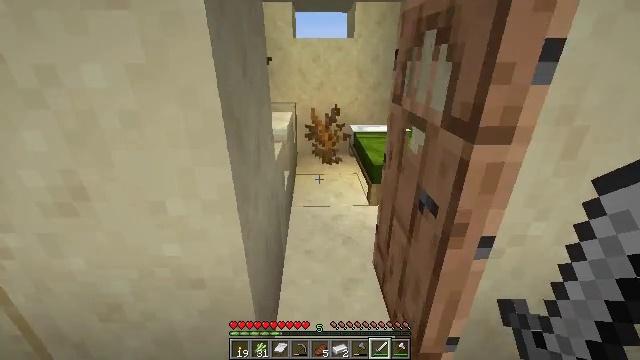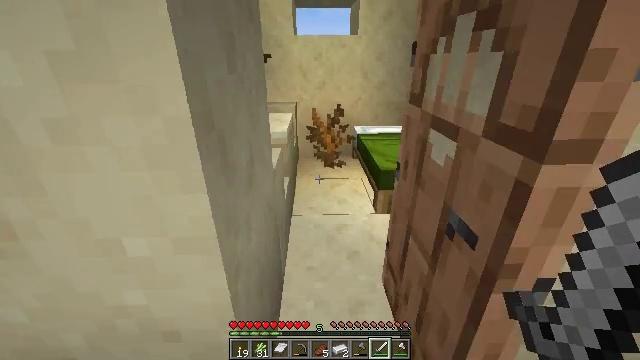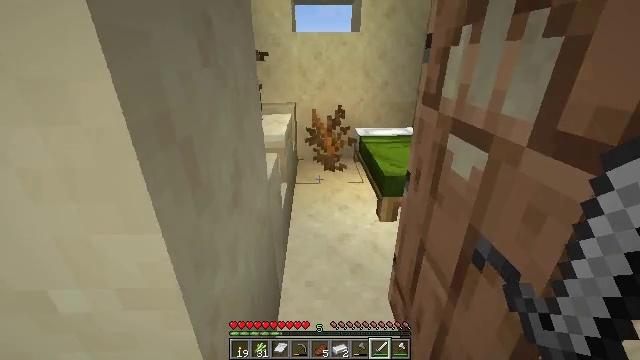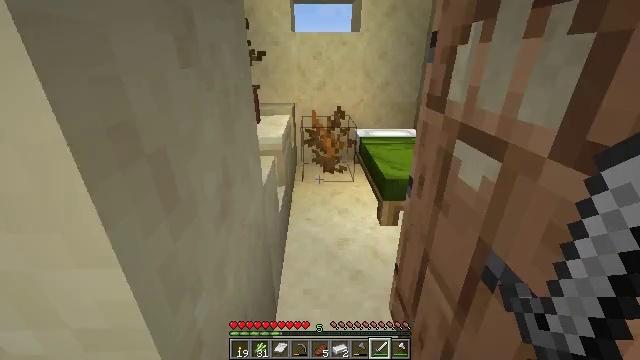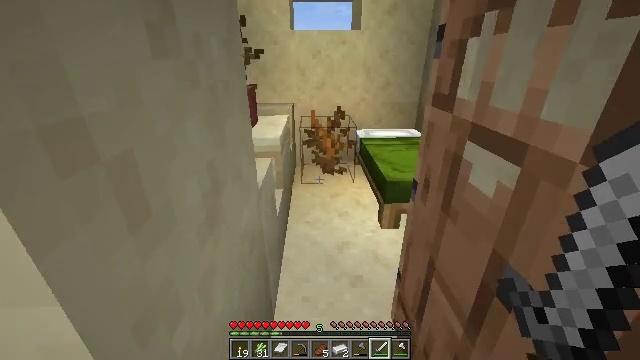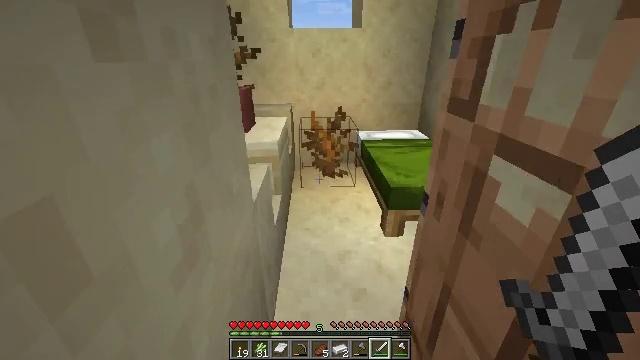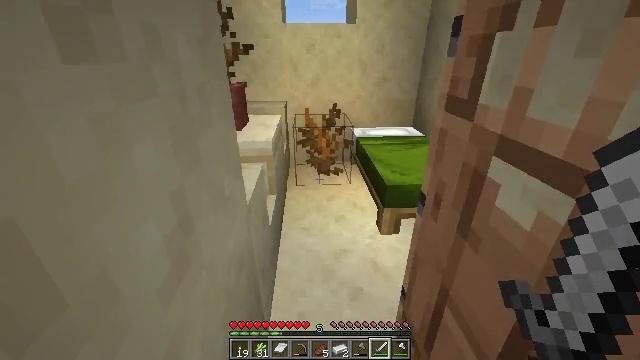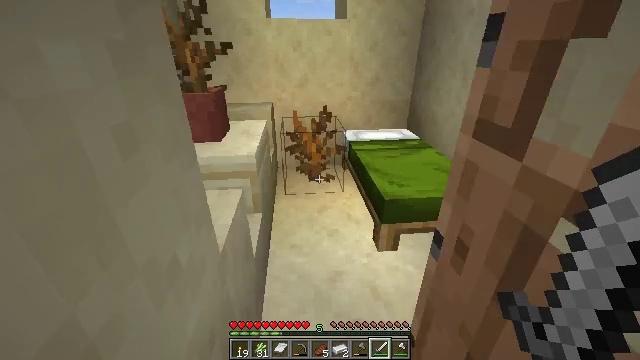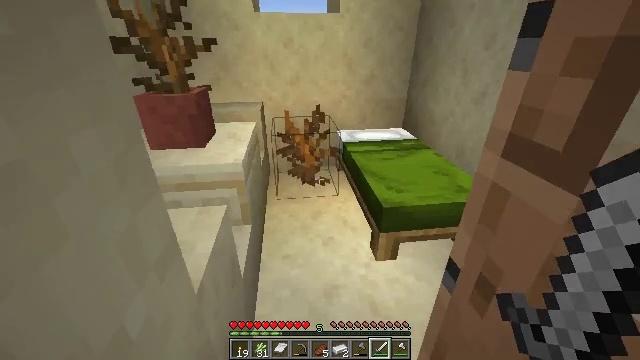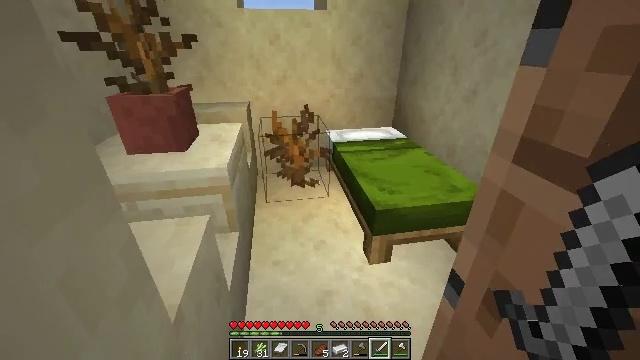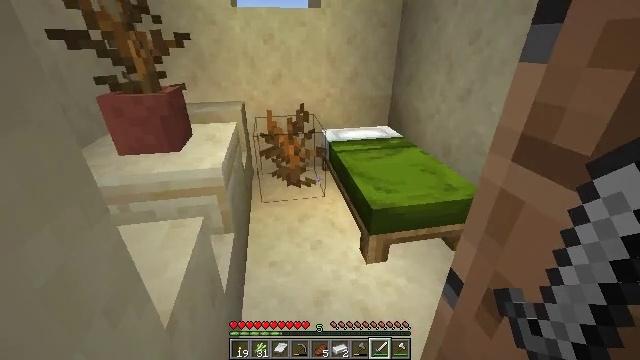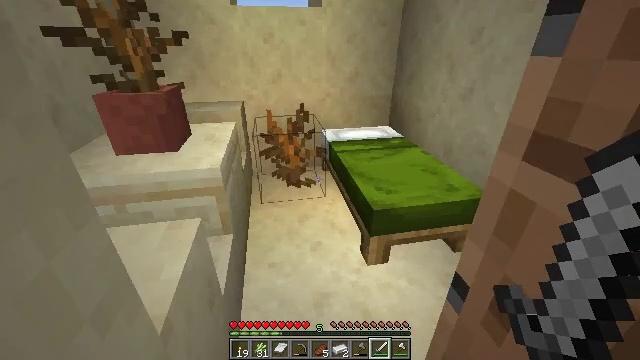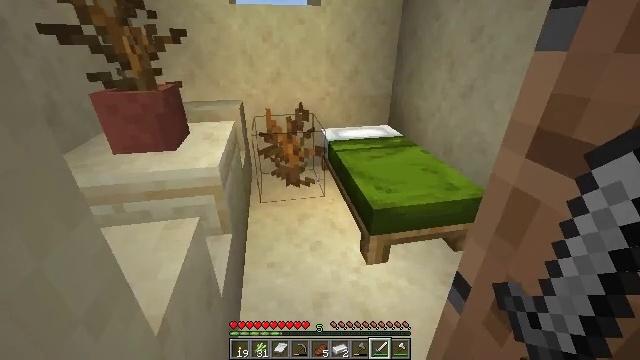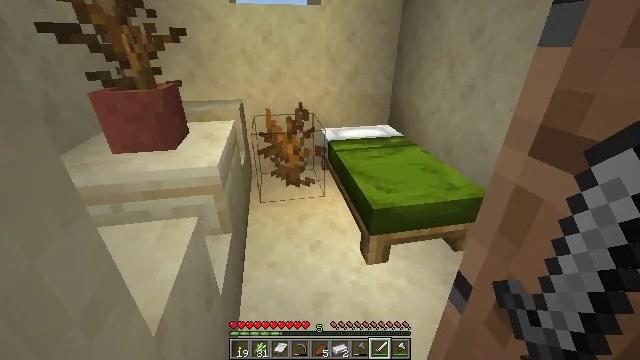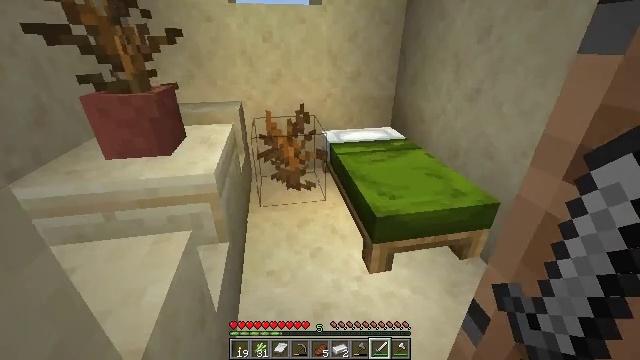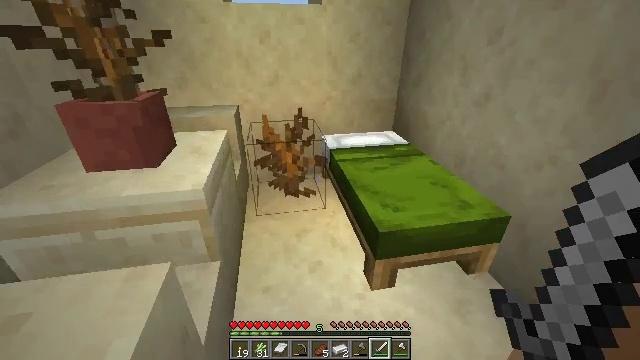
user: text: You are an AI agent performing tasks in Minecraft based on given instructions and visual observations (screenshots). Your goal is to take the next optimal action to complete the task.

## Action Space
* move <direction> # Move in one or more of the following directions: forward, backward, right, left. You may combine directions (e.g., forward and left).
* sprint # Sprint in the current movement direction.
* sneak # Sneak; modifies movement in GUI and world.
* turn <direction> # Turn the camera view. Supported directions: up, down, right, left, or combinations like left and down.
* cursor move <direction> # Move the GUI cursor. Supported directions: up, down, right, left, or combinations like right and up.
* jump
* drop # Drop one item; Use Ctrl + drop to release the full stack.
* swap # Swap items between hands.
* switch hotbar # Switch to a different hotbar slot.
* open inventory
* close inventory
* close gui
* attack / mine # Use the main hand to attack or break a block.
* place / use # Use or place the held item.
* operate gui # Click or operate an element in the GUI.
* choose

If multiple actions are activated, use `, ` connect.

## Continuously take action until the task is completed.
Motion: motion action
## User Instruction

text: Mine the smooth sandstone slab from the structure.
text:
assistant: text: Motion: move forward
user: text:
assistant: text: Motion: move forward
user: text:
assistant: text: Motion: move forward
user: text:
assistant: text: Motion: move forward
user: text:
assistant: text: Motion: move forward
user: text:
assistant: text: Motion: move forward, turn right
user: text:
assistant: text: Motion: move forward, turn right
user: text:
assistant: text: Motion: turn right
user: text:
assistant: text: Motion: turn right
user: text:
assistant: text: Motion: turn right
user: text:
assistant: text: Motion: no_op
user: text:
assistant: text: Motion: no_op
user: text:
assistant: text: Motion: no_op
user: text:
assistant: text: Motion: move forward
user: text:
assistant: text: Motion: move forward
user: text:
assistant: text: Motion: move forward
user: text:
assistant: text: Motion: move forward
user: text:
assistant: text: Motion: move forward, turn right
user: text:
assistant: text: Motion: move forward, turn right and down
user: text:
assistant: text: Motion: turn right and down
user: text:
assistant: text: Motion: turn right and down
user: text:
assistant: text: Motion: turn right
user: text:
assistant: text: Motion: no_op
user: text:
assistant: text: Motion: no_op
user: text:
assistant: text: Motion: turn right and up
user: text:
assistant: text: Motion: turn right and down
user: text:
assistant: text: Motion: turn right and down
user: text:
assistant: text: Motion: turn right
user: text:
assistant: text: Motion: turn right and up
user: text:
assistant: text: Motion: turn right and up